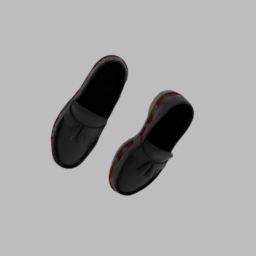
Label: people